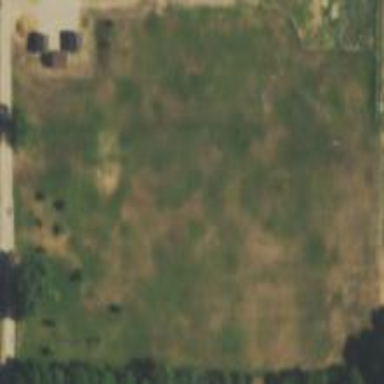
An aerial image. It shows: Area covered with grass.